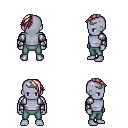
a pixel art fantasy rpg character, male body template, dark elf, purple skin, steel arm armor, teal pants, white blonde long mohawk hairstyle, iron tiara, four views (front, back, left, right), 2x2 character sprite sheet, small pixel art, hard edges, no anti-aliasing